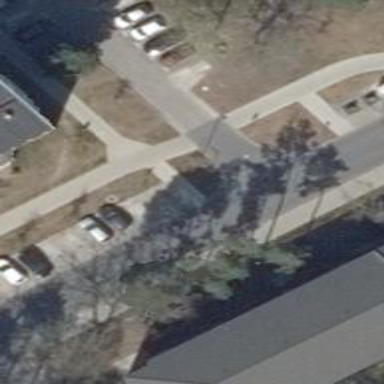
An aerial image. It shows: Residential road with asphalt surface. It has separate sidewalks on both sides.